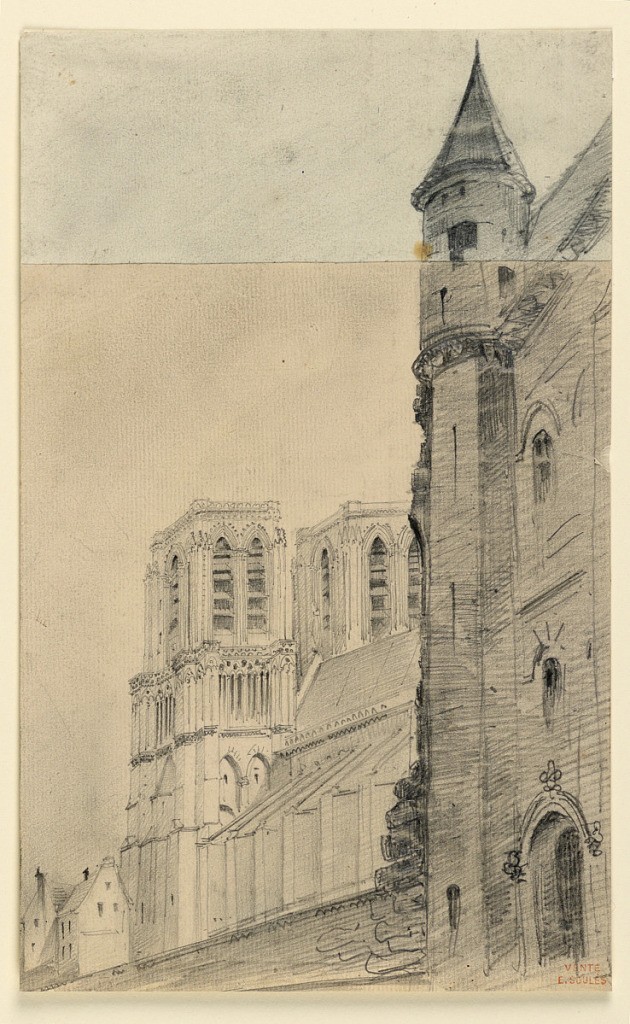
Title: Cathedral of Notre Dame in Paris
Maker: Charles Nicolas Ransonnette, French, 1793 - 1877
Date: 1825–1840
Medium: Graphite, black crayon on two pieces of paper pasted together
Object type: Drawing
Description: View from the east transept toward the towers of the façade.